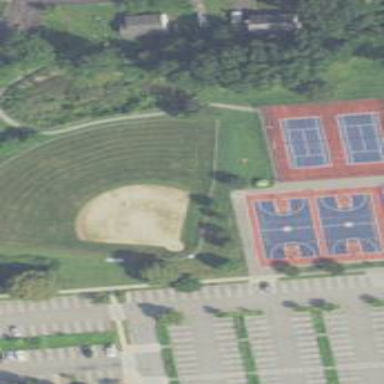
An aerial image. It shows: Baseball pitch for leisure and sports activities.